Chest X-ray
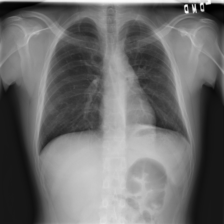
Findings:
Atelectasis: negative
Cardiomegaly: negative
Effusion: negative
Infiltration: negative
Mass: negative
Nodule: negative
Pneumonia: negative
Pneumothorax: negative
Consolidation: positive
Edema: negative
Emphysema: negative
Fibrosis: negative
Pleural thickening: negative
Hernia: negative